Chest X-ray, AP view. Patient: 55 years old, sex F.
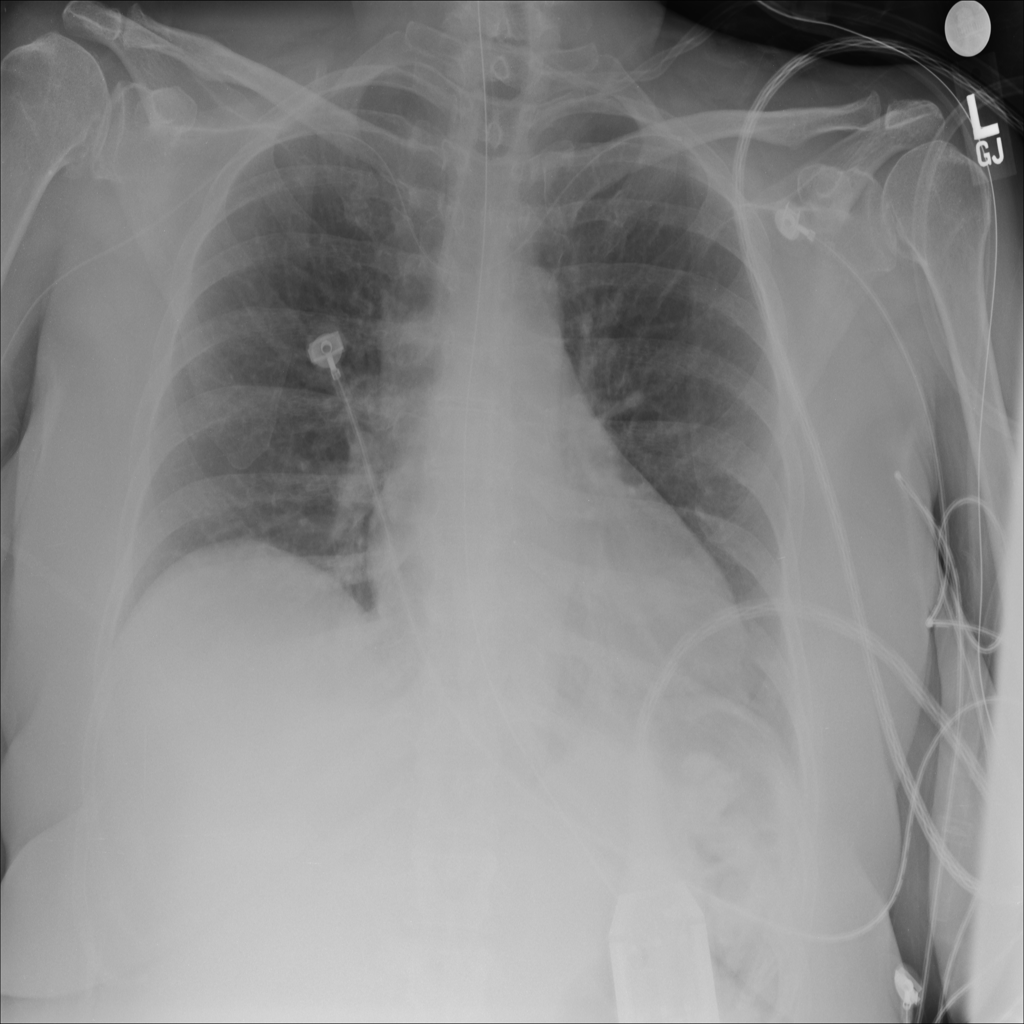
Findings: No Finding